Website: lowes
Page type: billing-address
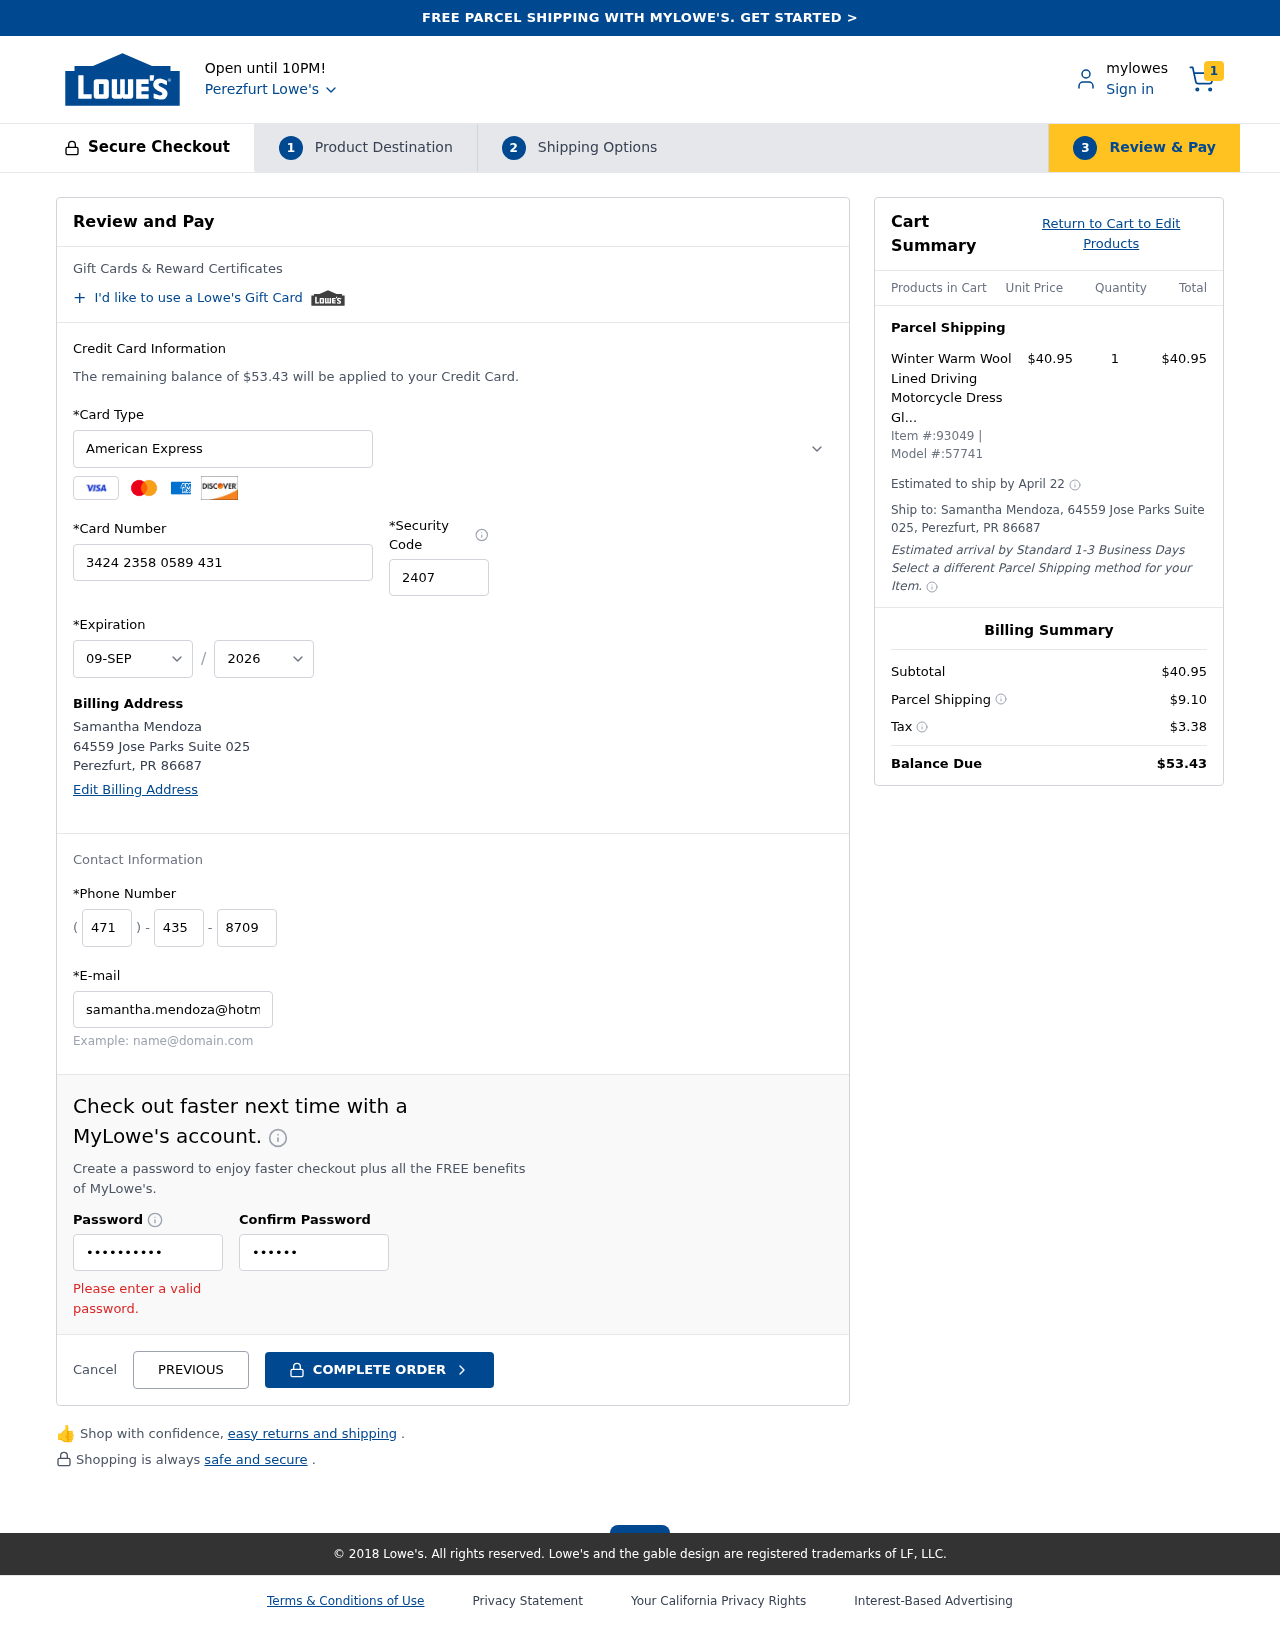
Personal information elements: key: PII_CARD_CVV
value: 2407
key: PII_CARD_EXPIRY_MONTH
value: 09
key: PII_CARD_EXPIRY_YEAR
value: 26
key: PII_CARD_NUMBER
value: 3424 2358 0589 431
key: PII_CARD_TYPE
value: American Express
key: PII_CITY
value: Perezfurt
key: PII_CITY_STATE_ZIP
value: Perezfurt, PR 86687
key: PII_EMAIL
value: samantha.mendoza@hotmail.com
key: PII_FULLNAME
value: Samantha Mendoza
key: PII_PHONE_AREA
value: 471
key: PII_PHONE_PREFIX
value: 435
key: PII_PHONE_SUFFIX
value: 8709
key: PII_STREET
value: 64559 Jose Parks Suite 025
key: PII_FULLNAME2
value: Samantha Mendoza
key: PII_STREET2
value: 64559 Jose Parks Suite 025
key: PII_CITY_STATE_ZIP2
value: Perezfurt, PR 86687
Product elements: key: PRODUCT1_NAME
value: Winter Warm Wool Lined Driving Motorcycle Dress Gloves For Men Women 3 Size Brown
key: PRODUCT1_PRICE
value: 40.95
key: PRODUCT1_QUANTITY
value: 1
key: PRODUCT_ITEM_NUMBER
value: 93049
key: PRODUCT_MODEL_NUMBER
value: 57741
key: PRODUCT1_LINE_TOTAL
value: $40.95
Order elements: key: ORDER_NUM_ITEMS
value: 1
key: ORDER_TOTAL
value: $53.43
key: ORDER_SHIPPING_DATE
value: April 22
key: ORDER_SUBTOTAL
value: $40.95
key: ORDER_SHIPPING_COST
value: $9.10
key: ORDER_TAX
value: $3.38